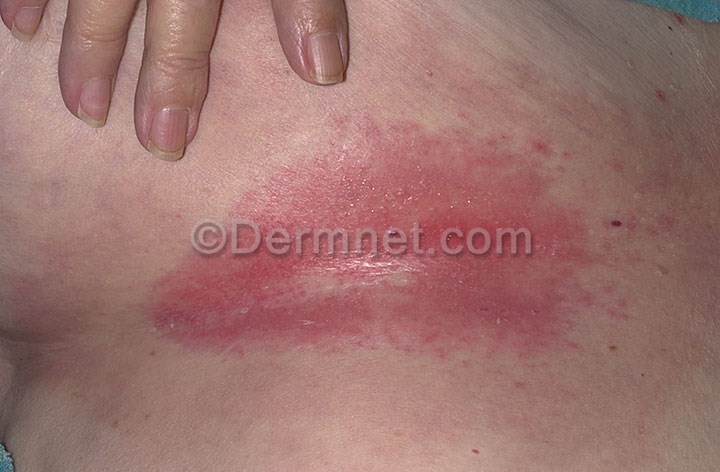
Disease: Tinea Ringworm Candidiasis and other Fungal Infections